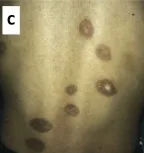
(B) Hand of MA showing mild acrocyanosis with leukonychia but no acro-necrosis.
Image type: medical_photograph (skin_photograph)